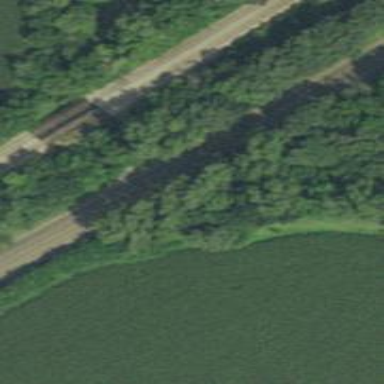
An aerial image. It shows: Railway bridge.